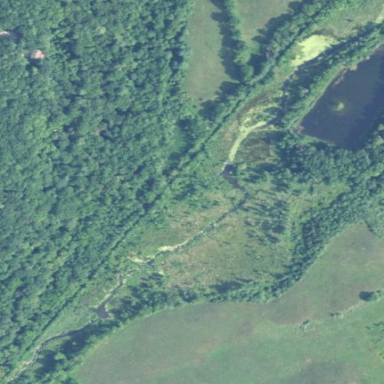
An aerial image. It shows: Marshy wetland area.